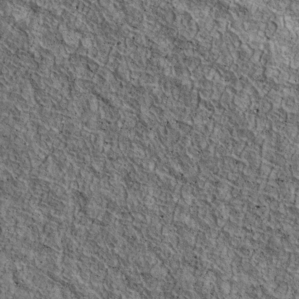
Label: non_frost